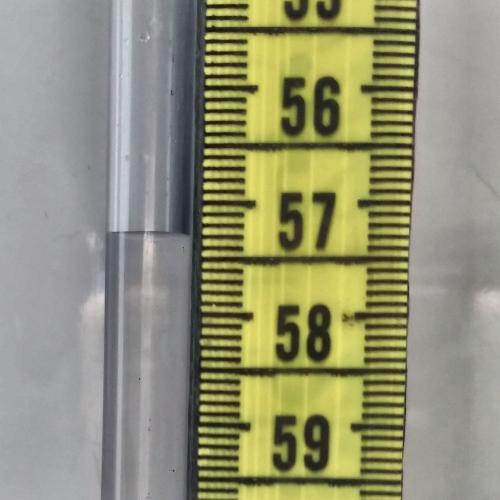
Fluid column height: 57.3 cm